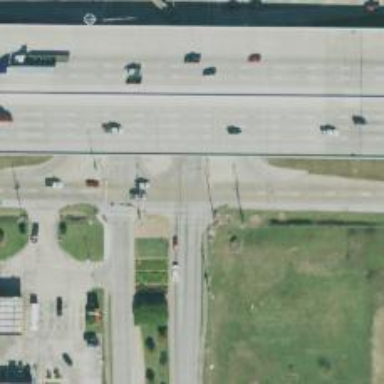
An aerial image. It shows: Secondary road with frontage road.